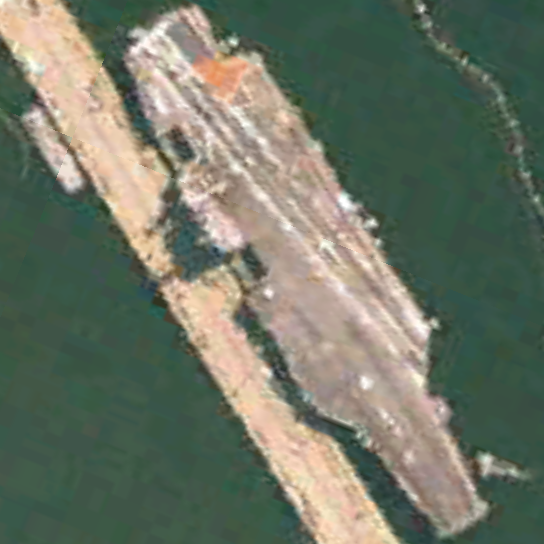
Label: aircraft_carrier